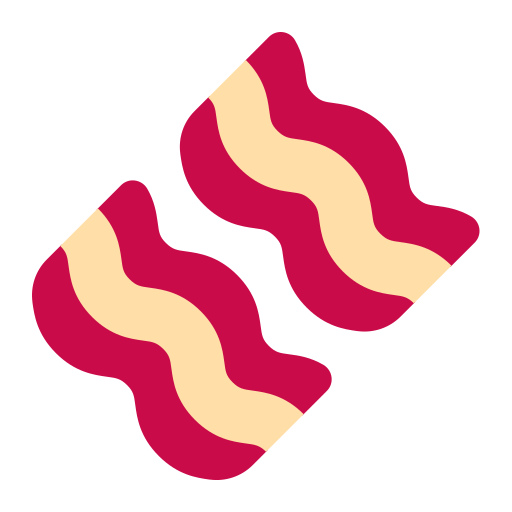
bacon flat